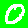
Digit: 0